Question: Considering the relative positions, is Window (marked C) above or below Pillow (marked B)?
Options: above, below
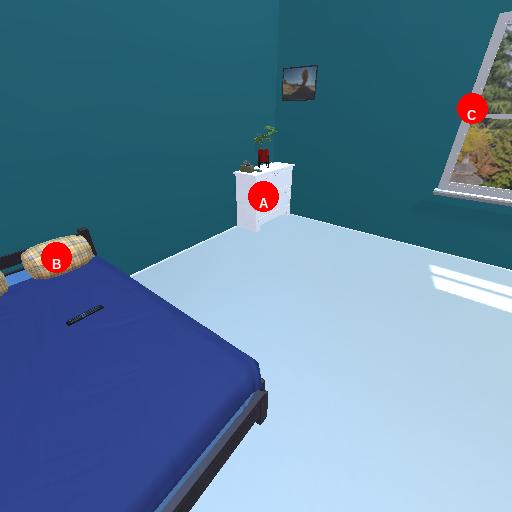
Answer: above